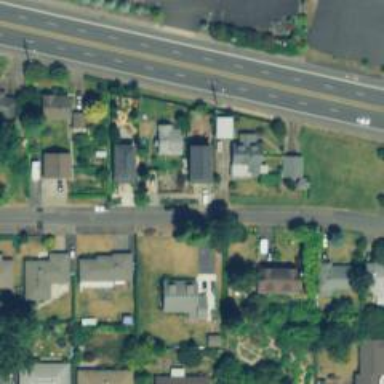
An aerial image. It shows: Residential road with sidewalk on the left.